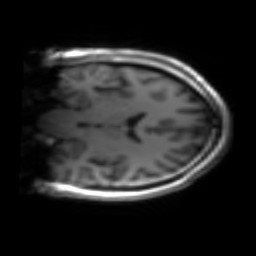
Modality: inplaneT1
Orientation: coronal
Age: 28
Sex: male
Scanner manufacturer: siemens
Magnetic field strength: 3 T
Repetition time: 1.2 s
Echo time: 0.00251 s